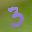
Label: 3